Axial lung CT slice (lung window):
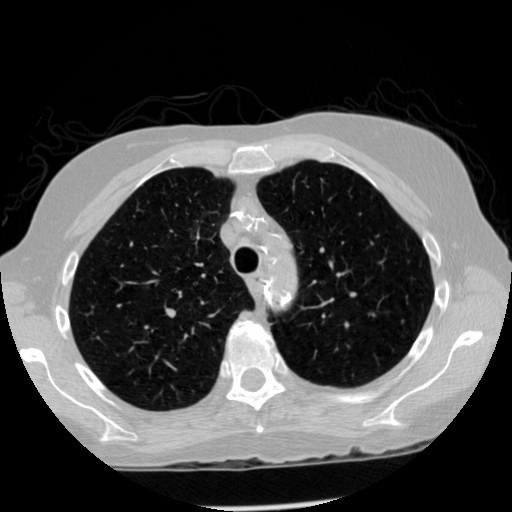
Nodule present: no